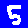
Digit: 5